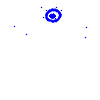
Particle: electron